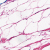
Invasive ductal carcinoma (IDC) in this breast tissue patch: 0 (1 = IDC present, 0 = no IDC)